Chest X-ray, PA view. Patient: 58 years old, sex M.
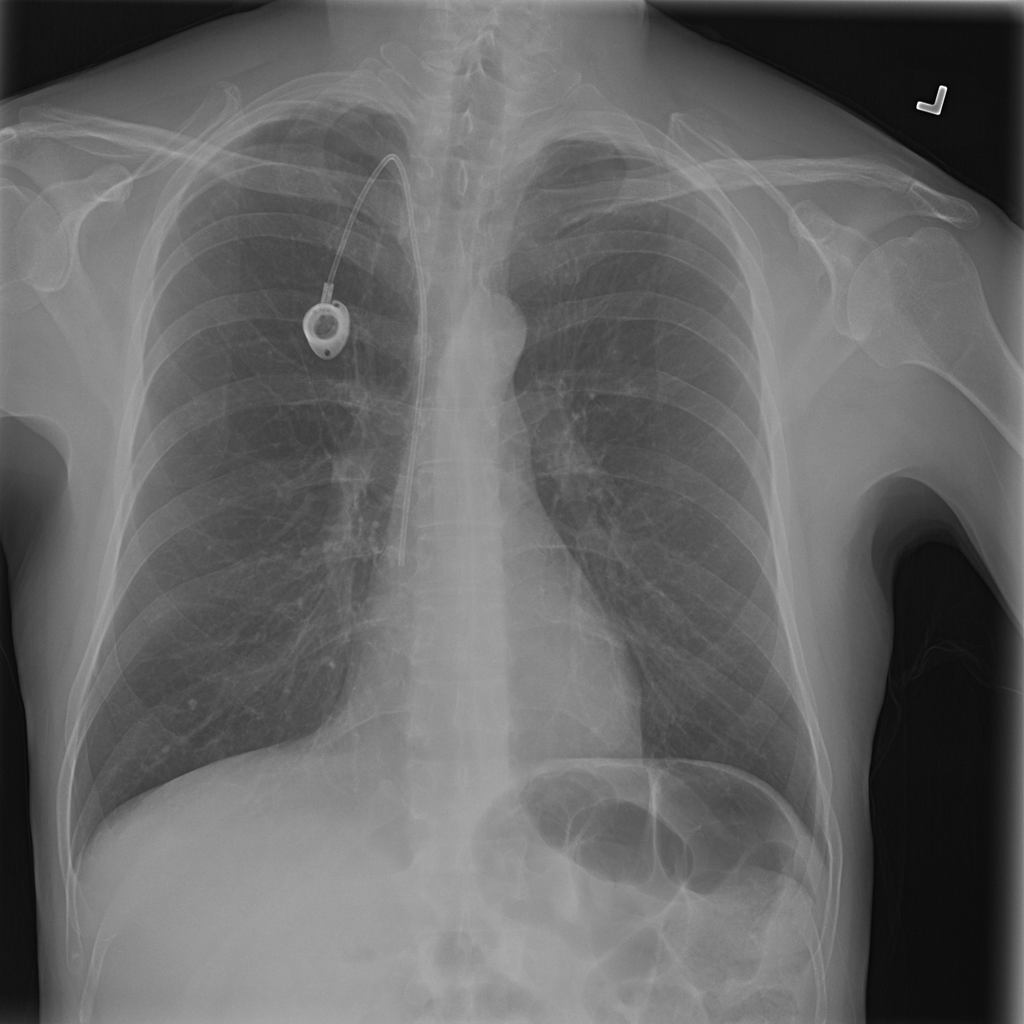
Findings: No Finding